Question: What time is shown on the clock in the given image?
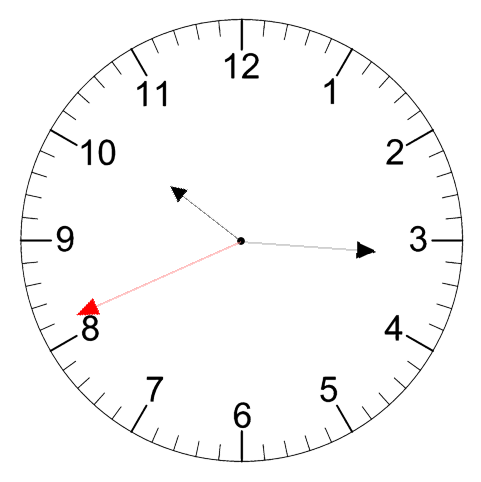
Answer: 10:15:41